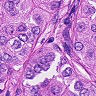
Metastatic tissue present: yes